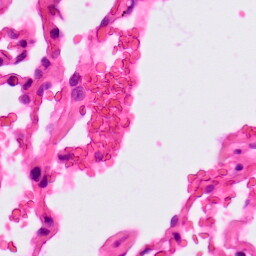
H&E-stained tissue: Lung